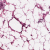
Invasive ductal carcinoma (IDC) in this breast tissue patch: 0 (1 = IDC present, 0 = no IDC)